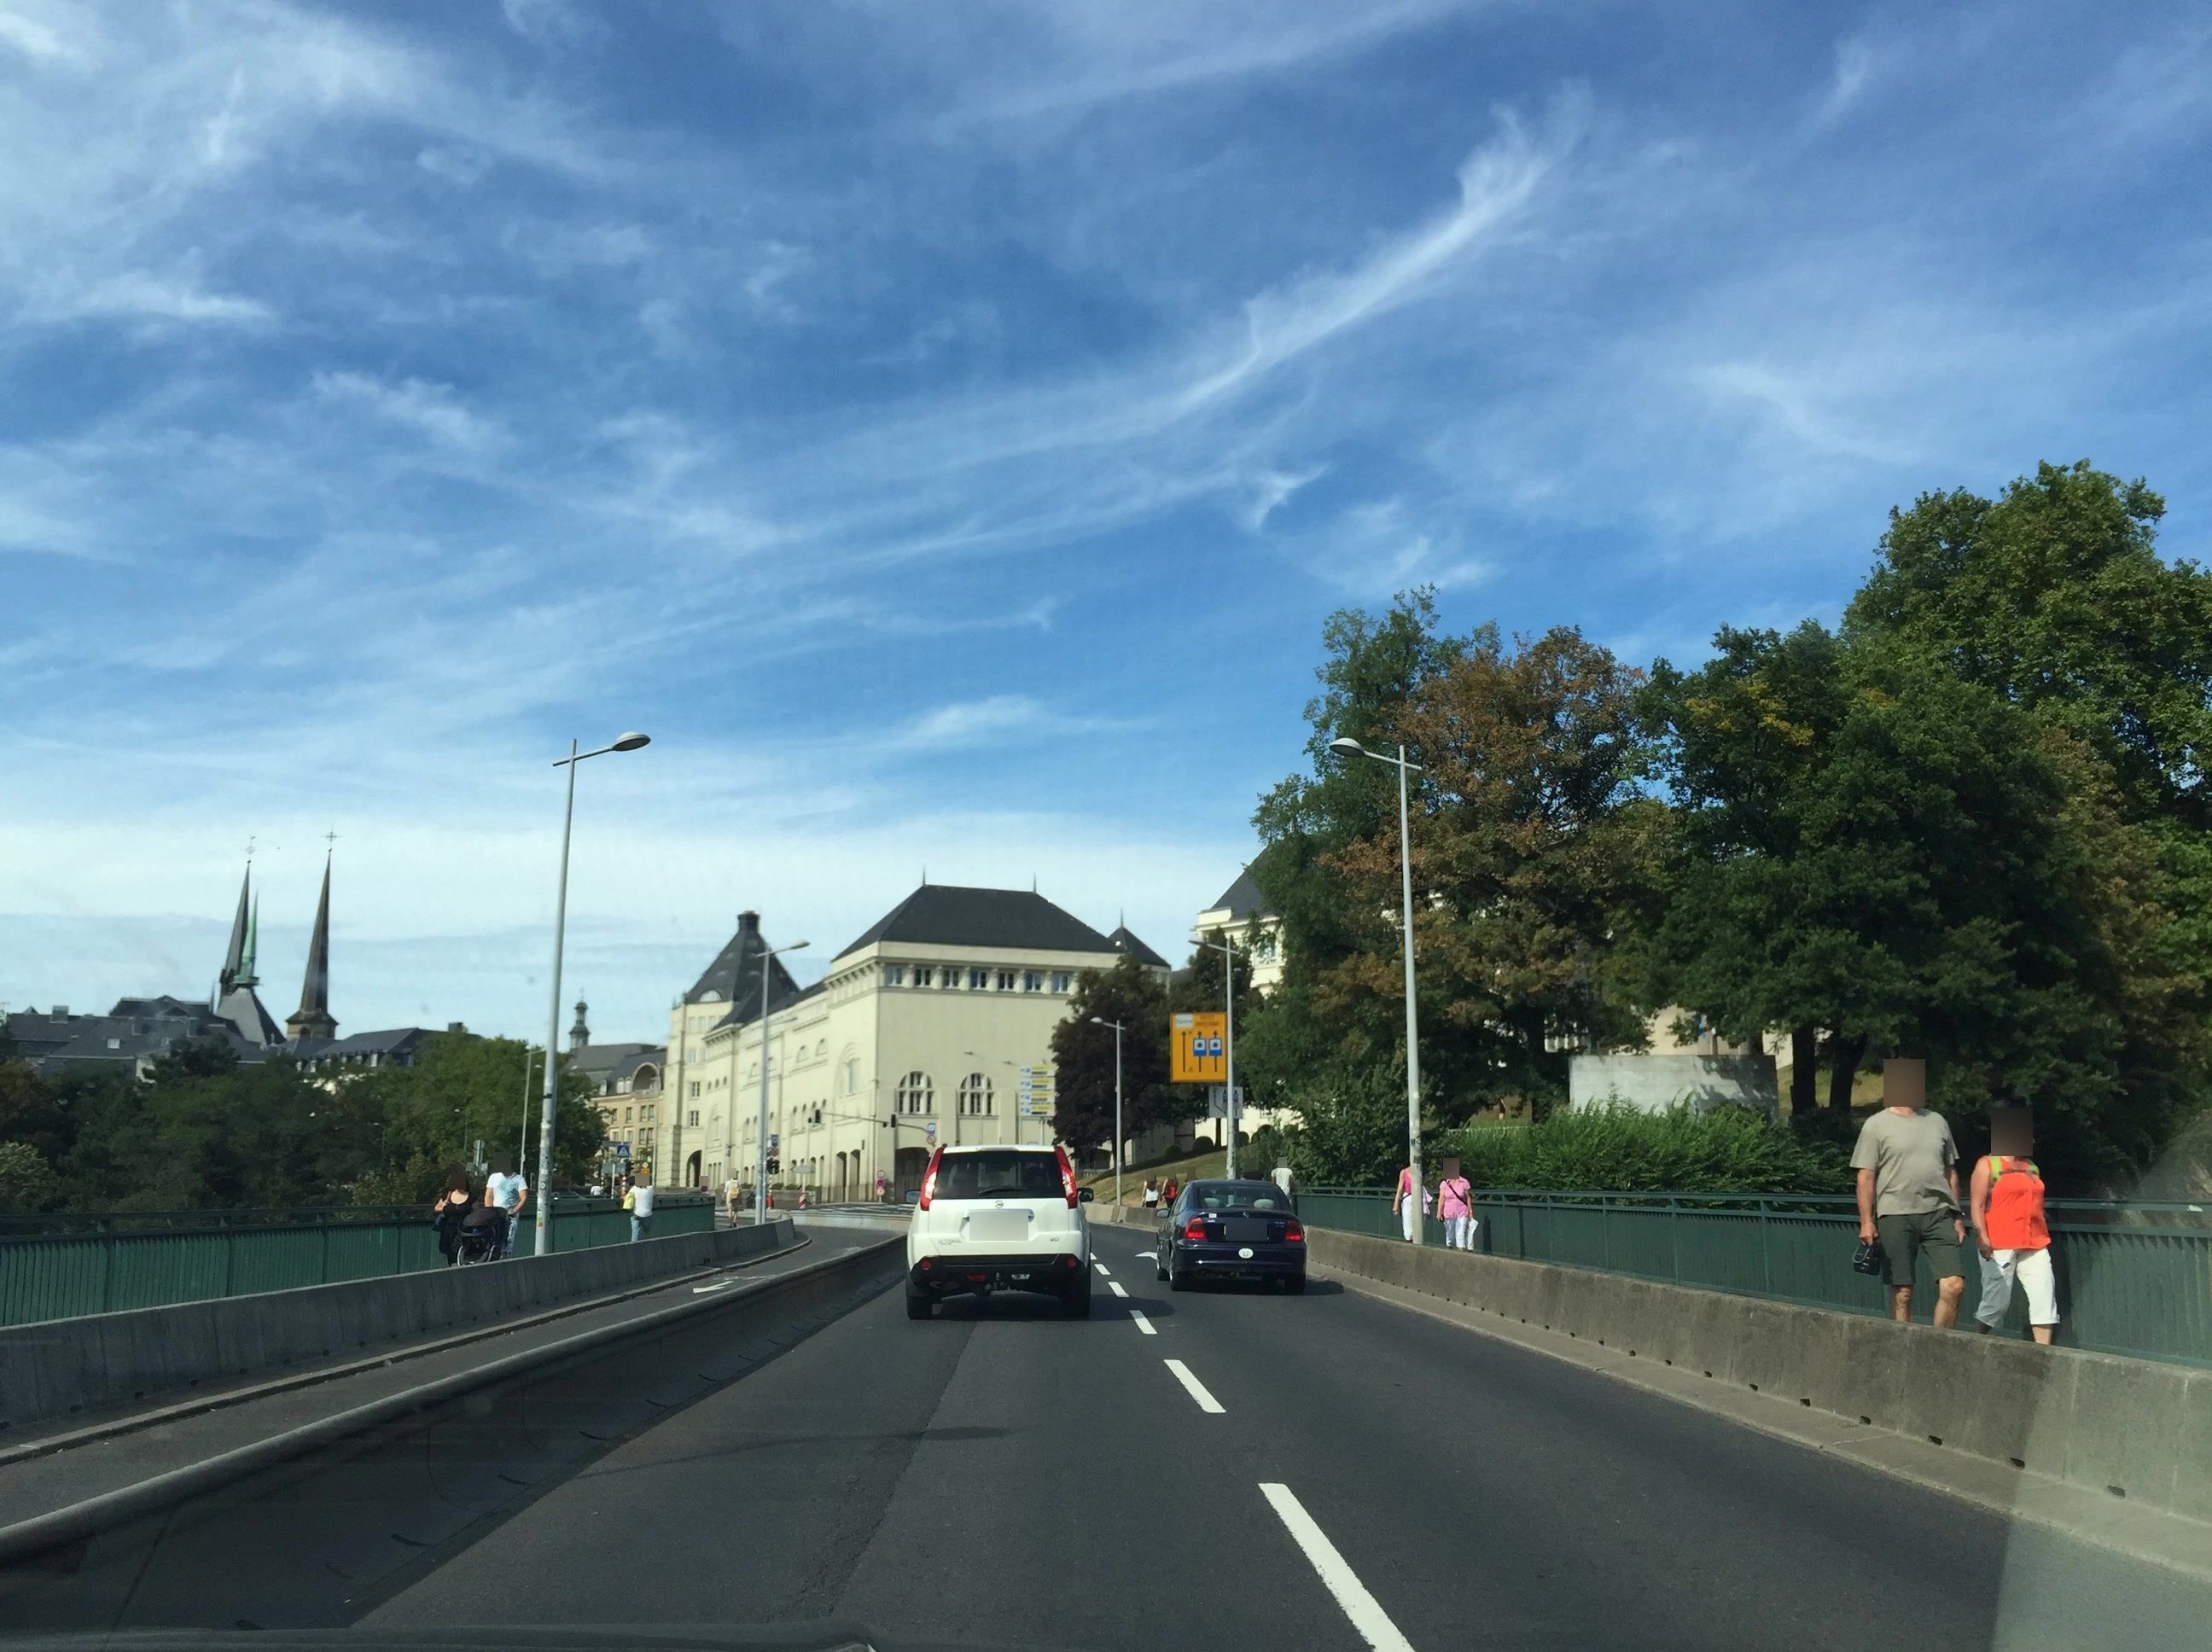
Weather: cloudy
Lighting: day
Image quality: good
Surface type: driving surface
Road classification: primary
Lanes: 3
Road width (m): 3.0
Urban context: urban centre
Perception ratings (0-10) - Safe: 8.13, Lively: 6.53, Beautiful: 6.42, Boring: 5.75, Depressing: 1.15, Wealthy: 8.06